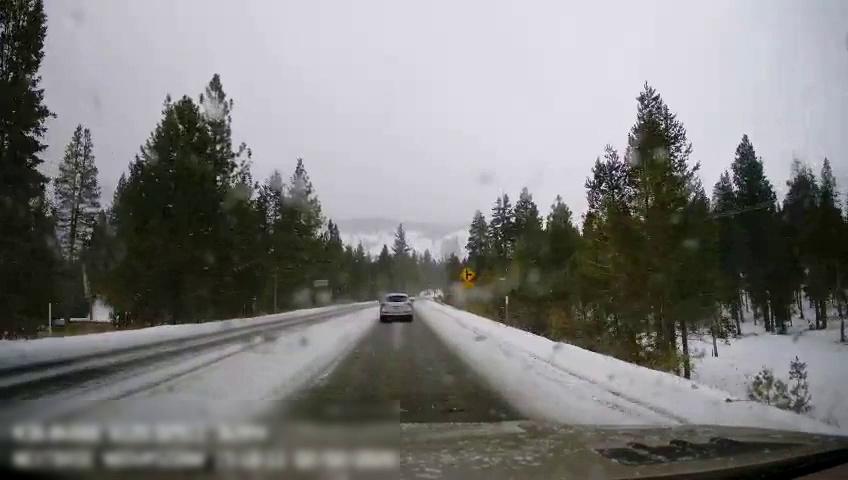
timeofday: Day
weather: Snowy
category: Drivable Space
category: Vehicles | SUV
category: Lanes | Opposite Lane
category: Traffic | Signs